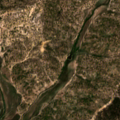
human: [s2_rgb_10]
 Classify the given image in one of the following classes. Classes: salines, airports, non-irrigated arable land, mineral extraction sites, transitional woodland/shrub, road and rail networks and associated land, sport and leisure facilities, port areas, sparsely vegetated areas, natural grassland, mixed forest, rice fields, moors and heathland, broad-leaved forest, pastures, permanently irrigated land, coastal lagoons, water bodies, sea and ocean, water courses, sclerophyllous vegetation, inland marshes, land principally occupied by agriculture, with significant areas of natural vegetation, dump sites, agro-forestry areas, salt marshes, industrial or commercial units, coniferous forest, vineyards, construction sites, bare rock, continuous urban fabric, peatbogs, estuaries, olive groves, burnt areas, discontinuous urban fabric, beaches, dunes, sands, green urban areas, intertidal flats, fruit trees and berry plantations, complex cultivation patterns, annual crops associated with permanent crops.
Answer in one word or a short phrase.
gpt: non-irrigated arable land, permanently irrigated land, broad-leaved forest